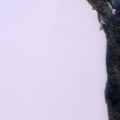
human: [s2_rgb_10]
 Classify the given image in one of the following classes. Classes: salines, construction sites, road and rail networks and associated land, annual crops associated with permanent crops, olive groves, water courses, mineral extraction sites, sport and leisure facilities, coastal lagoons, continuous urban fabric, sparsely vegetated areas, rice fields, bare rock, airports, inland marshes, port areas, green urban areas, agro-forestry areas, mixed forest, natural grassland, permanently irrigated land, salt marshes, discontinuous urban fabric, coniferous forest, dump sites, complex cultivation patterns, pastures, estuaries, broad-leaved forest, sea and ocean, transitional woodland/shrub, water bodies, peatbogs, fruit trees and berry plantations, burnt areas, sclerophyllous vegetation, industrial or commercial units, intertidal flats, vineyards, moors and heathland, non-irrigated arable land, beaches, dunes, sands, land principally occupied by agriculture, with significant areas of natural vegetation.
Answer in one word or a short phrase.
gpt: coniferous forest, water bodies